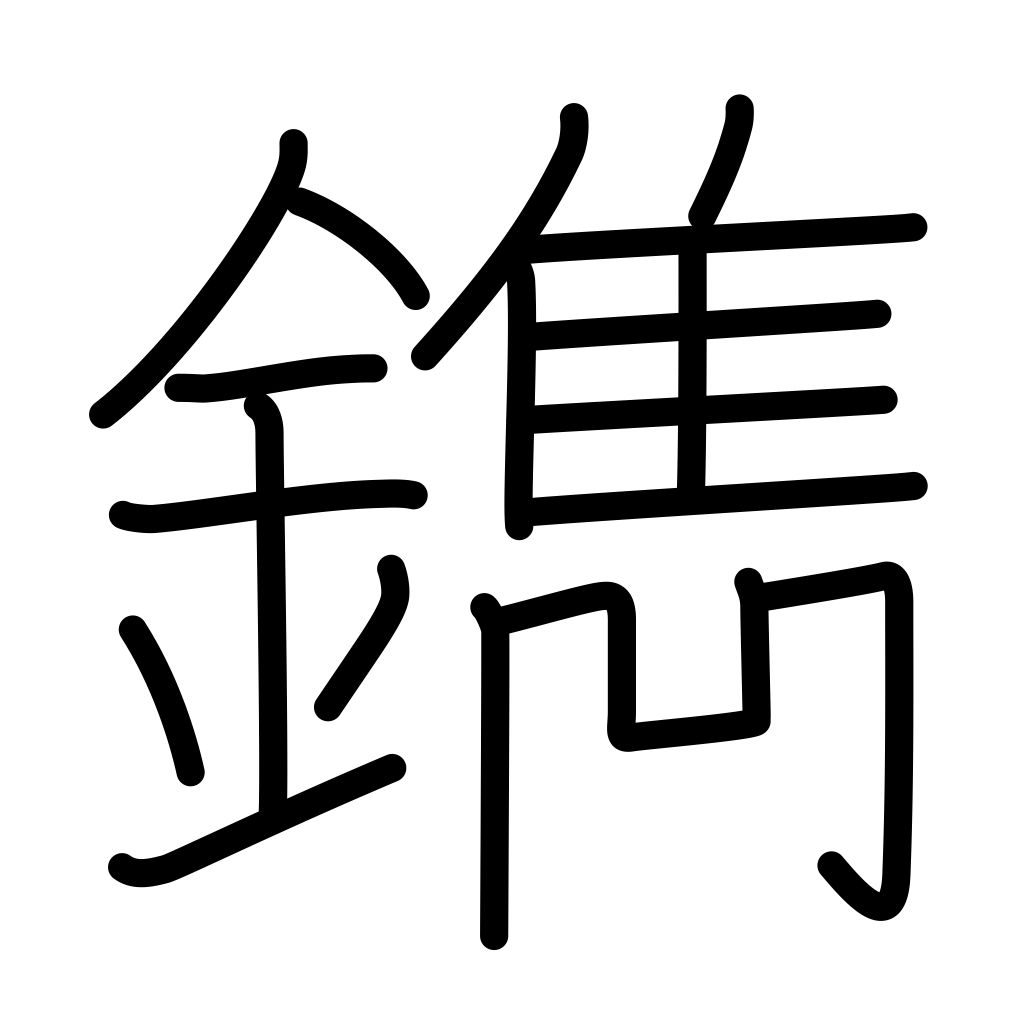
Meaning: carve, engrave, chisel